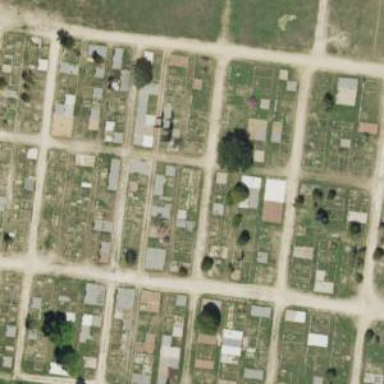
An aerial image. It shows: Cemetery.